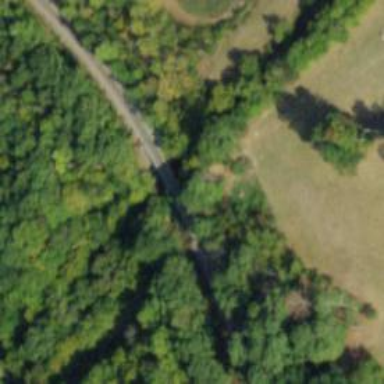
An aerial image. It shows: Bridge carrying railway spur line for agricultural freight.